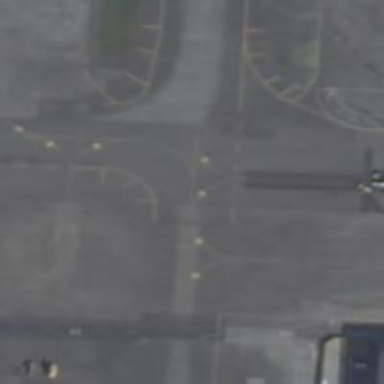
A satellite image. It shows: Image of taxiway at airport.